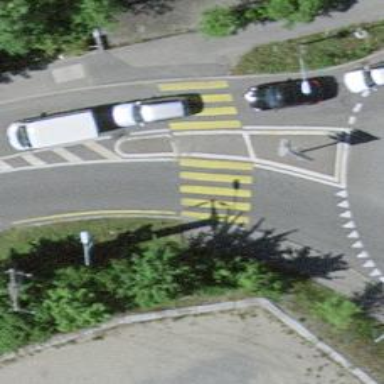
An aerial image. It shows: Kerb barrier.